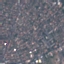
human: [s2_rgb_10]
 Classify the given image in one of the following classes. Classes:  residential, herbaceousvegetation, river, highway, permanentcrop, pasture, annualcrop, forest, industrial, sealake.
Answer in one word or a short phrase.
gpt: Residential